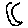
Label: moon